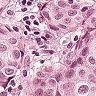
Metastatic tissue present: yes